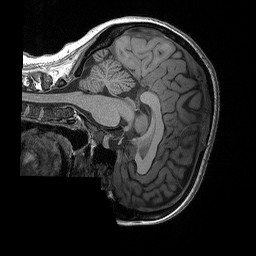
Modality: T1w
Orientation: sagittal
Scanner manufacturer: siemens
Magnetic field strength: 3 T
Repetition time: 2.3 s
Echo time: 0.00298 s